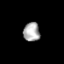
Tissue: prostate
Cell type: B cells
Senescence score: 0.7159
Nuclear area (px): 307
Mean DAPI intensity: 171.573